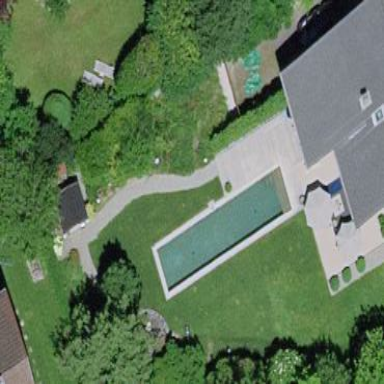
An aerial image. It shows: Swimming pool located in leisure land.